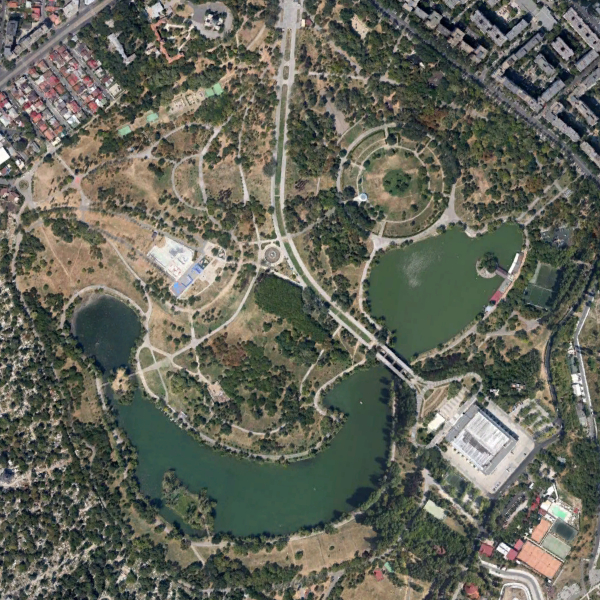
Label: Park